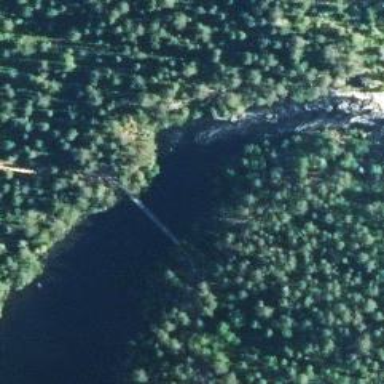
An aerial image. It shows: Path with excellent trail visibility crossing bridge with simple suspension structure.